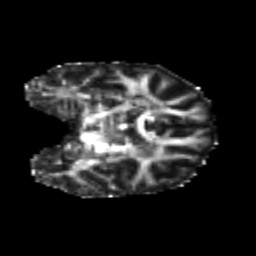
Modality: FA
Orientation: coronal
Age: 22
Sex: female
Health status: healthy
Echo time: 0.074 s